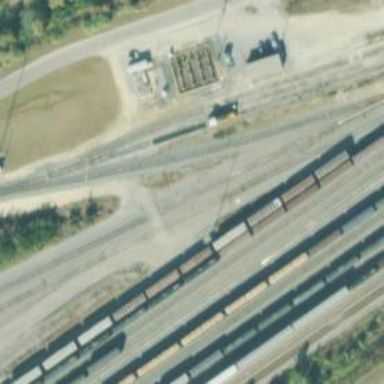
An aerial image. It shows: Railway level crossing.